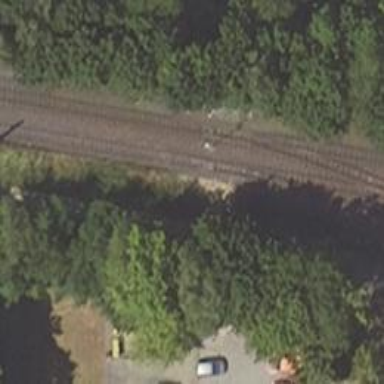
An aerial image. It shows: Railway switch.